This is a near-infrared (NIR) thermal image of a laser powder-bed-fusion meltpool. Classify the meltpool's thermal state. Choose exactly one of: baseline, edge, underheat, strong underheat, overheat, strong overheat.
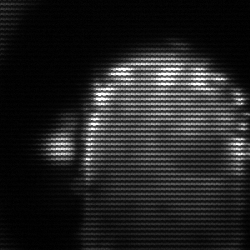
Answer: baseline